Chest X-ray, PA view. Patient: 22 years old, sex M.
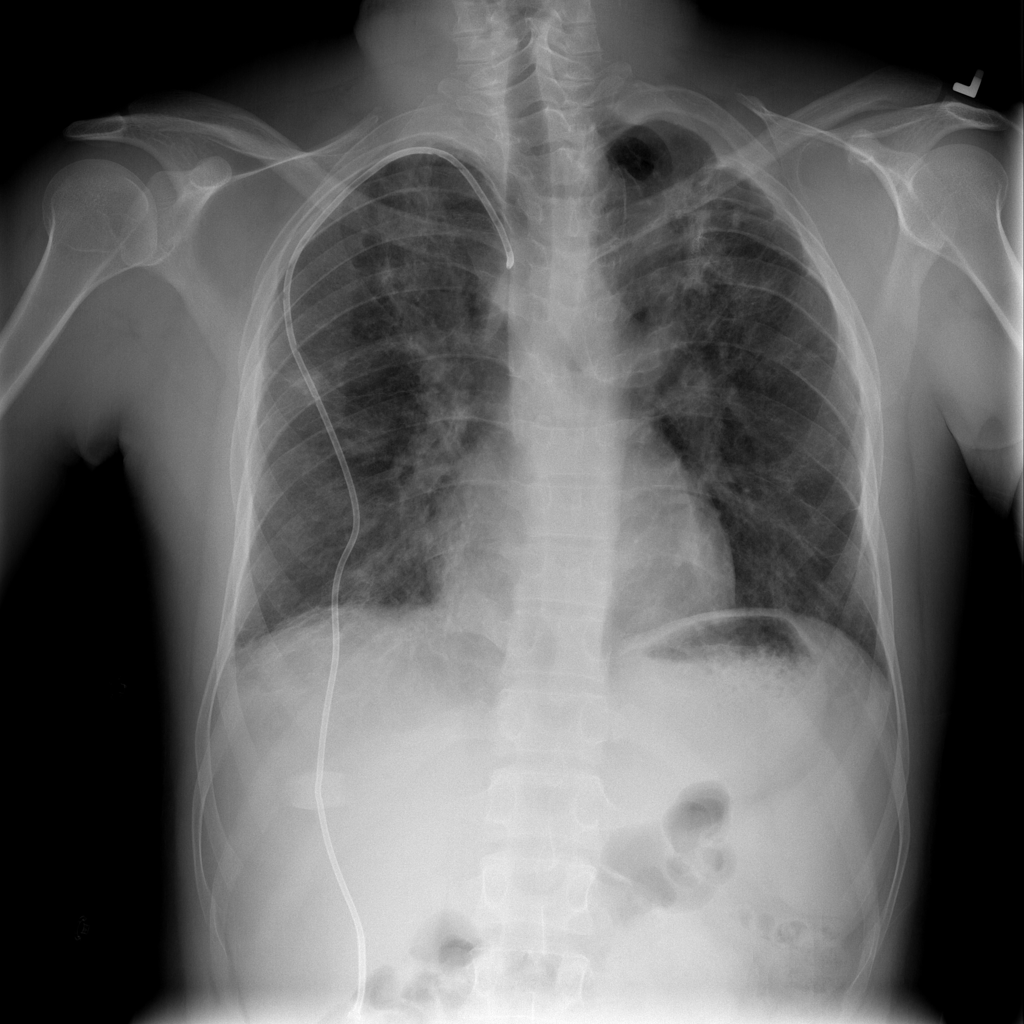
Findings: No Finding